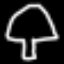
Label: mushroom